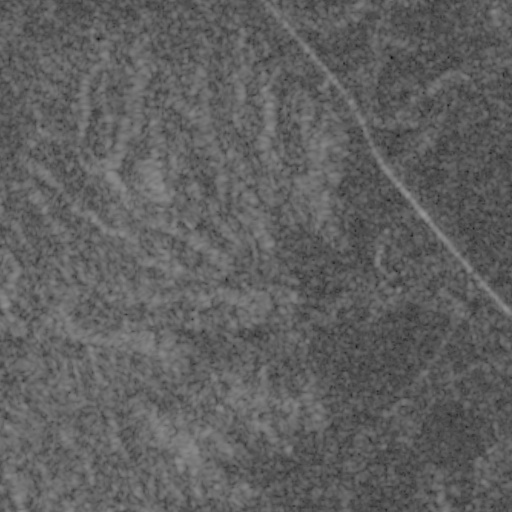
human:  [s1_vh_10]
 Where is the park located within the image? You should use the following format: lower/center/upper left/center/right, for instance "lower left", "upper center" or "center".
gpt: The park is located in the left of the image.
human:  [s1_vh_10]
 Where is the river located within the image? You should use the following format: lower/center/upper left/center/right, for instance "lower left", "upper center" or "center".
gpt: The river is located in the left of the image.
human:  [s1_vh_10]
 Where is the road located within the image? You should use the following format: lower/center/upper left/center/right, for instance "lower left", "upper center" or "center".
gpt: There is no road in the image.

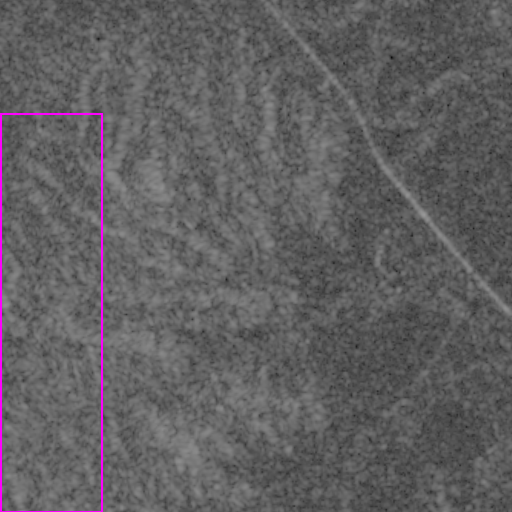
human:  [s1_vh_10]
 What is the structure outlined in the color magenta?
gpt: The structure outlined in magenta is a park.
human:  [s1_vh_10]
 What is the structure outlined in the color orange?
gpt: There is no orange outline.